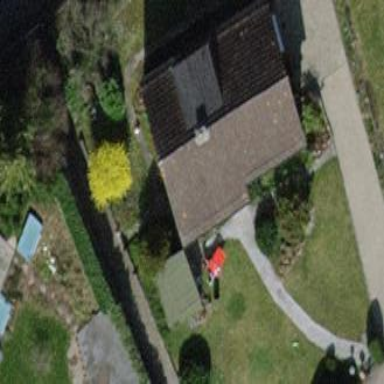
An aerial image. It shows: Gabled house with grey roof.